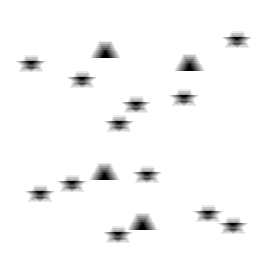
Squares: 0
Triangles: 4
Stars: 12
Total shapes: 16